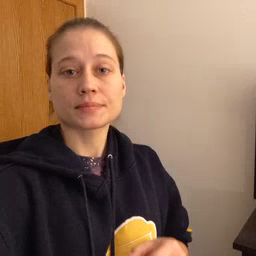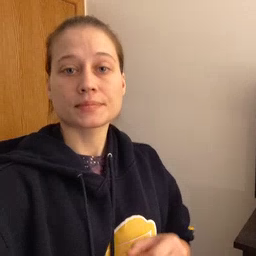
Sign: because